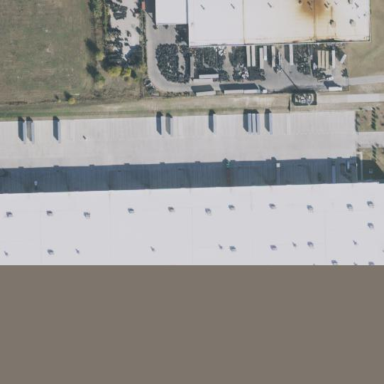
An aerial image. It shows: Warehouse.